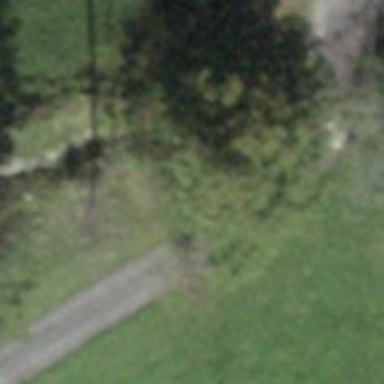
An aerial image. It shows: Driveway.